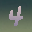
Label: 4